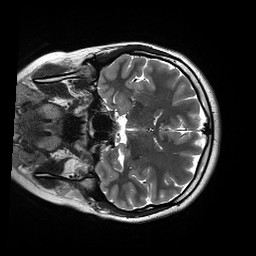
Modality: T2w
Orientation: coronal
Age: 18
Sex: female